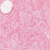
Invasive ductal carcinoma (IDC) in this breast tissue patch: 0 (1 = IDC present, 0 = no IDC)